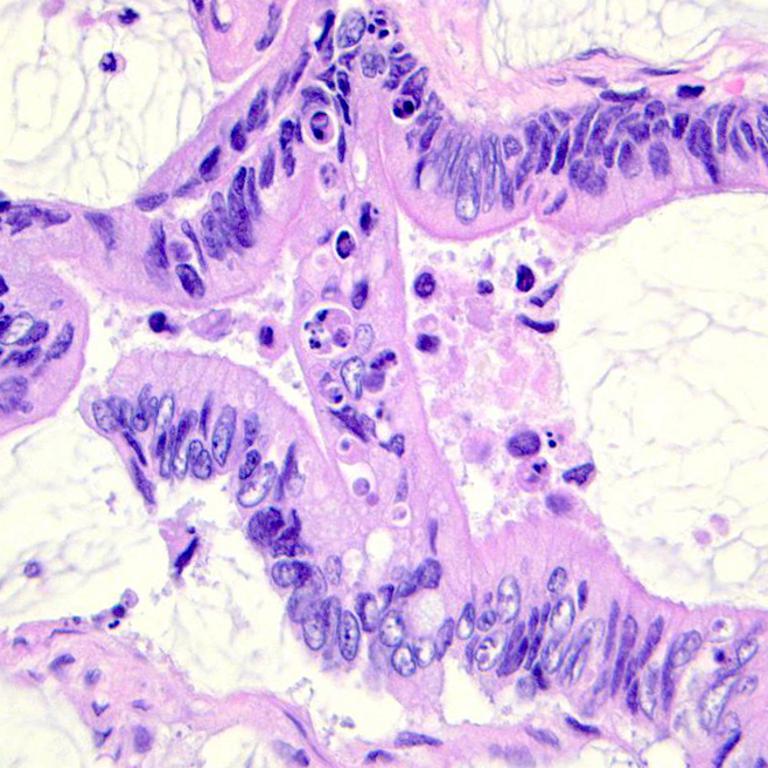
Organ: colon
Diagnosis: adenocarcinomas